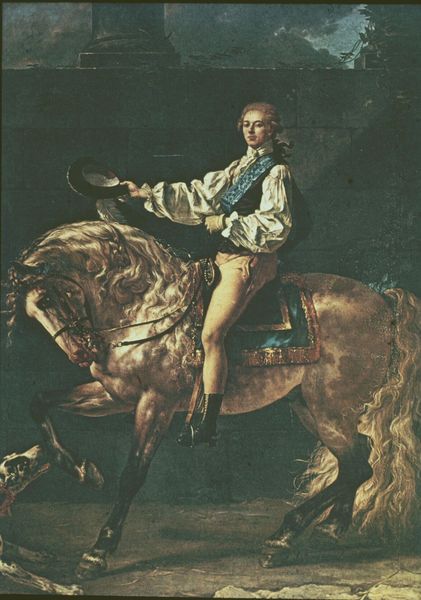
Titel: Portrait du Comte Stanilas Potocki, Porträt des Grafen Stanilas Potocki
Künstler: Jacques Louis David
Standort: Warszawa
Institution: Nationalmuseum
Schlagwörter: baum, berg, blau, dunkel, feder, gemälde, hand, himmel, mann, meer, nackt, schatten, weiß, gelb, braun, frankreich, frisur, geste, haar, hell, hintergrund, hut, licht, nacht, schwarz, säule, ölbild, gebäude, haus, hund, tier, tiere, weg, wolke, beige, malerei, mode, schleife, zylinder, blond, hemd, hose, jung, architektur, arm, bluse, falten, kleidung, stein, ärmel, bildnis, herr, portrait, porträt, öl, erde, gold, pose, stoff, adel, decke, england, locken, wald, kamin, pferd, reiter, ausritt, beine, fell, huf, hufe, mähne, perücke, pferdedecke, reiten, reiterbild, ritt, sattel, schwanz, schweif, schärpe, steigbügel, zaumzeug, zügel, bein, schiff, wellen, mauer, riemen, glanz, edel, knie, weste, geld, nack, uniform, adeliger, stiefel, herrscher, schritt, jagd, schimmel, ranke, jüngling, efeu, ross, pfer, dressur, nüstern, herzog, prinz, halfter, absolutismus, adelig, adliger, edelmann, gescheckt, schtten, gaul, gruß, planze, hengst, bellen, graf, standbild, reiterstandbild, satteldecke, perrücke, winken, grüßen, regent, pferdeschweif, reynolds, unbedeckt, datteldecke, schwatten, anbellen, lippizaner, rote weste, 18. jahrhundert, prinz eugen, blaue schärpe, lipizaner, fuerst, steifbügel, reitender